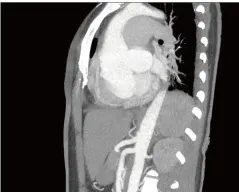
The dilated left SVA upwardly squeezed the pulmonary trunk (red arrow).
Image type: radiology (ct)